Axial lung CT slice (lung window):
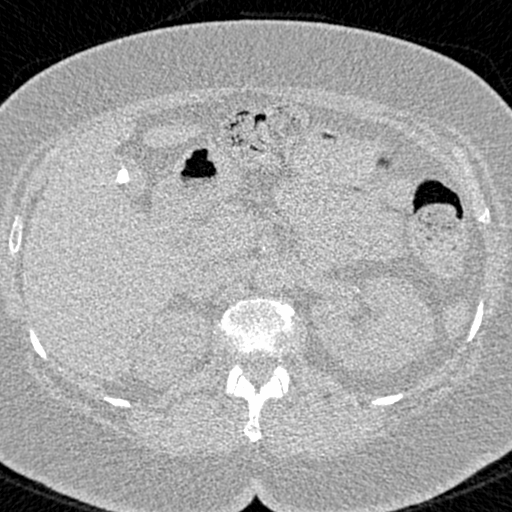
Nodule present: no